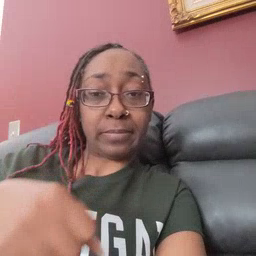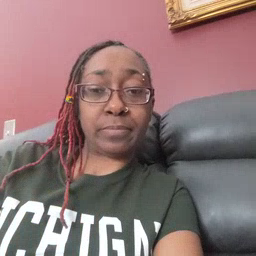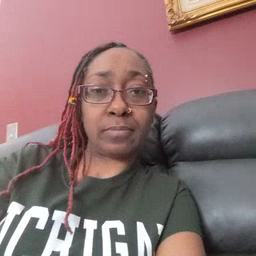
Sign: can